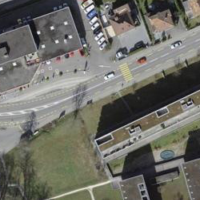
EUNIS habitat code: 54
Species observed at this site:
Corvus corone